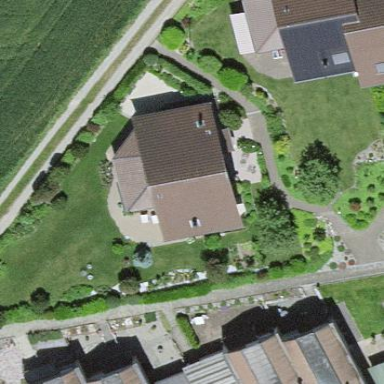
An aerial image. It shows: Residential building.